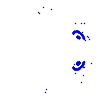
Particle: electron